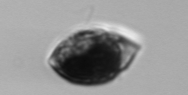
Label: Amphidinium